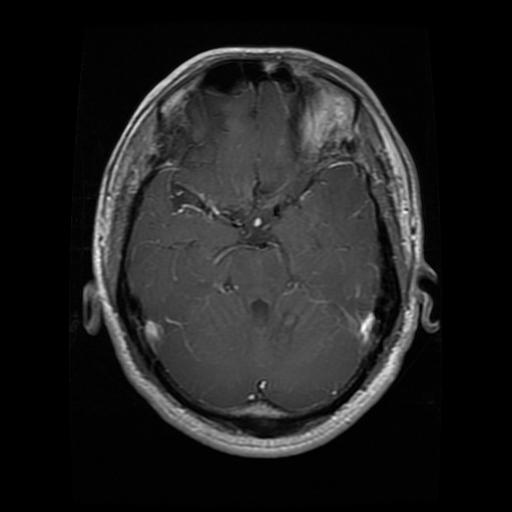
Label: glioma